Question: I am new to comet and doing a simple application.
My html file looks like
'''
<!DOCTYPE html PUBLIC "-//W3C//DTD XHTML 1.1//EN" "http://www.w3.org/TR/xhtml11/DTD/xhtml11.dtd">
<html xmlns="http://www.w3.org/1999/xhtml">
<head>
<title>testing comet</title>
<meta http-equiv="Content-Type" content="text/html; charset=utf-8" />
<script type="text/javascript" src="jquery-1.9.0.js"></script>
</head>
<body>
<div id="content">
</div>
<p>
<form action="" method="get" onsubmit="comet.doRequest($('#word').val());$('#word').val('');return false;">
<input type="text" name="word" id="word" value="" />
<input type="submit" name="submit" value="Send" />
</form>
</p>
<script type="text/javascript">
// comet implementation
var Comet = function (data_url) {
this.timestamp = 0;
this.url = data_url;
this.noerror = true;
//alert(data_url);
this.connect = function() {
var self = this;
$.ajax({
type : 'get',
url : this.url,
dataType : 'json',
data : {'timestamp' : self.timestamp},
success : function(response) {
self.timestamp = response.timestamp;
self.handleResponse(response);
self.noerror = true;
},
complete : function(response) {
// send a new ajax request when this request is finished
if (!self.noerror) {
alert("error");
// if a connection problem occurs, try to reconnect each 5 seconds
setTimeout(function(){ comet.connect(); }, 5000);
}else {
// persistent connection
self.connect();
}
self.noerror = false;
}
});
}
this.disconnect = function() {}
this.handleResponse = function(response) {
$('#content').append('<div>' + response.msg + '</div>');
}
this.doRequest = function(request) {
$.ajax({
type : 'get',
url : this.url,
data : {'msg' : request}
});
}
}
var comet = new Comet('./backend.php');
comet.connect();
</script>
</body>
</html>
'''
backend.php looks like
'''
<?php
$dr=DIRECTORY_SEPARATOR;
$filename = dirname(__FILE__).$dr.'data.txt';
// store new message in the file
$msg = isset($_GET['msg']) ? $_GET['msg'] : '';
if ($msg != '')
{
file_put_contents($filename,$msg);
die();
}
// infinite loop until the data file is not modified
$lastmodif = isset($_GET['timestamp']) ? $_GET['timestamp'] : 0;
$currentmodif = filemtime($filename);
while ($currentmodif <= $lastmodif) // check if the data file has been modified
{
usleep(10000); // sleep 10ms to unload the CPU
clearstatcache();
$currentmodif = filemtime($filename);
}
// return a json array
$response = array();
$response['msg'] = file_get_contents($filename);
$response['timestamp'] = $currentmodif;
echo json_encode($response);
flush();
'''
data.txt contains a blank file.
Now my question is
'''
if (!self.noerror) {
alert("error");
'''
This will execute and showing alert "error" always. But it is working perfectly if I comment that alert part. Is anything wrong ?
When I track the process with firebug, on those requests, getting an fatal error like this.

Any one please help me
Thanks in advance
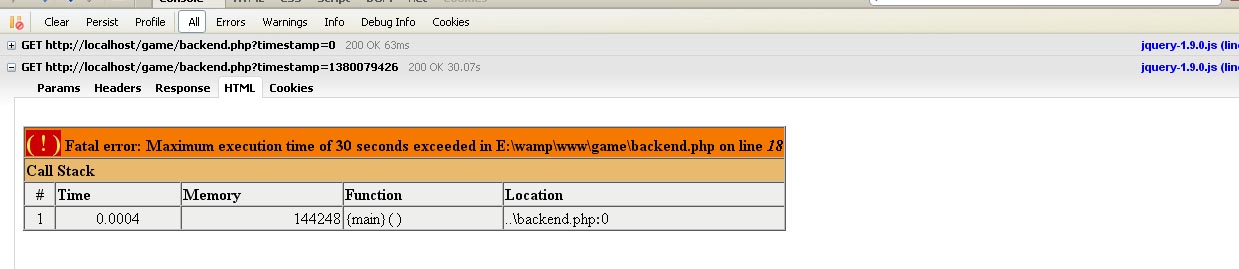
Answer: The time-out issue will be caused by your while loop failing to exit before PHP exits because the value of the 'max_execution_time' directive has been reached. You could extend this, but do you really want scripts to be running for that long? I'd be more inclined to do more work in the JavaScript - make it request an update every second or so (10ms is far, far too often).
Regarding the 'alert("error")', be careful where you're setting the value of 'noerror' - do you really want to set it to false at the end of the 'complete()' function? I think you want to change your call to '$.ajax()' to something more like this (abbreviated):
'''
$.ajax({
error : function() {
// the request failed
setTimeout(function() { comet.connect(); }, 5000);
},
success : function(response) {
// the request succeeded
self.connect();
}
});
'''
If you can, remove the 'noerror' variable entirely and use the 'error()' and 'success()' callbacks to house your logic for each scenario, like above.